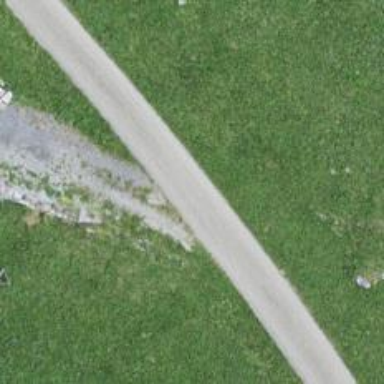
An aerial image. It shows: Compacted driveway used as service road.